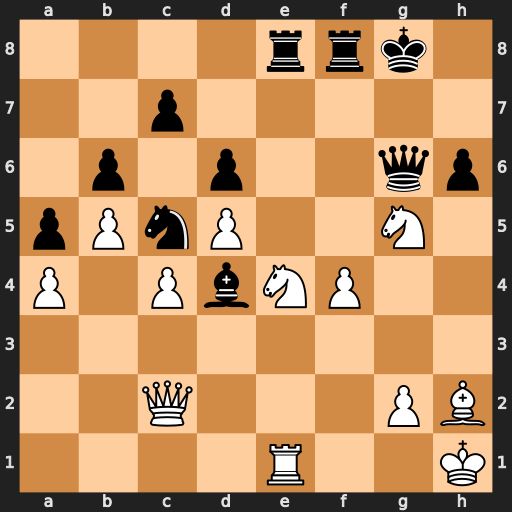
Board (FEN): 4rrk1/2p5/1p1p2qp/pPnP2N1/P1PbNP2/8/2Q3PB/4R2K
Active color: w
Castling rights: -
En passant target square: -
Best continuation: Nf6+ Rxf6 Qxg6+ Rxg6 Rxe8+